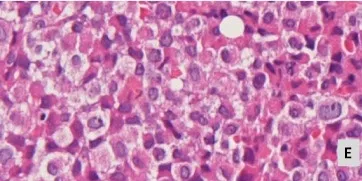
Evolution of bone marrow histology from 1994 to 2019. In 2019, APL-blast crisis with hypergranulated promyelocytes.
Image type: pathology (h&e)